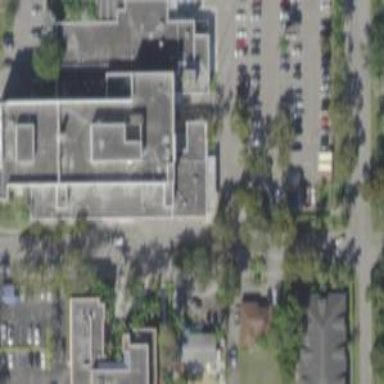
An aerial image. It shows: Hospital building.